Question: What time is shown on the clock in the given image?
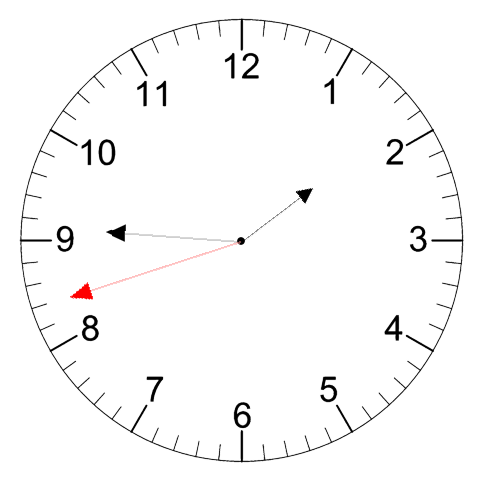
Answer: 01:45:42